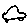
Label: car